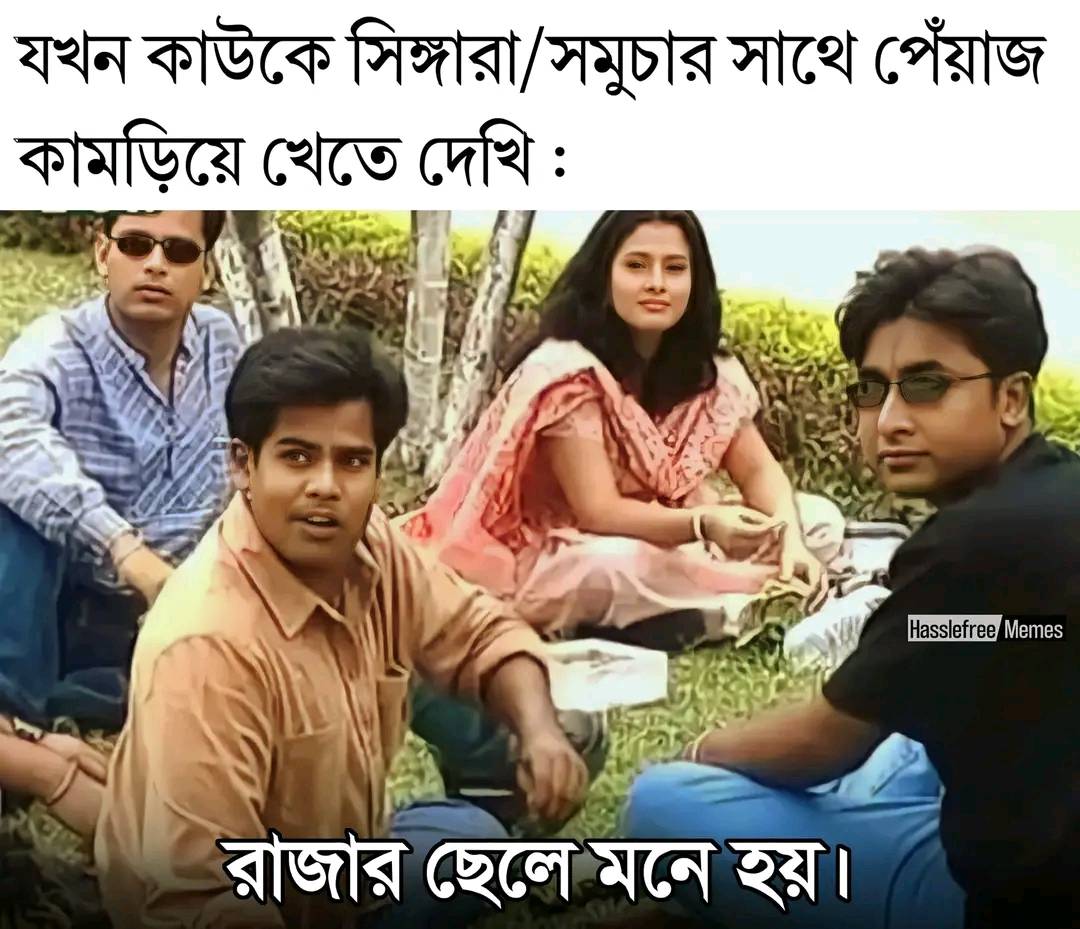
Text: যখন কাউকে সিঙ্গারা সমুচার সাথে পেঁয়াজ কামড়িয়ে খেতে দেখি  রাজার ছেলে মনে হয়
Label: Non Hate